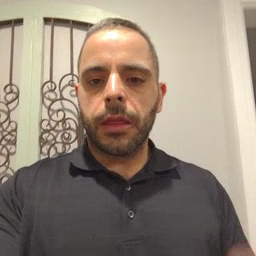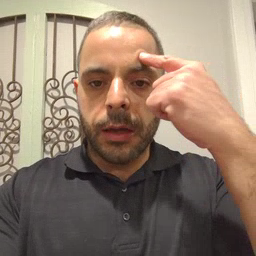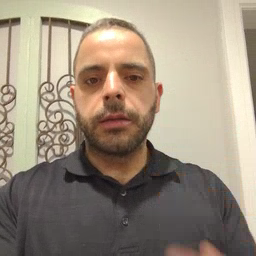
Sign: think